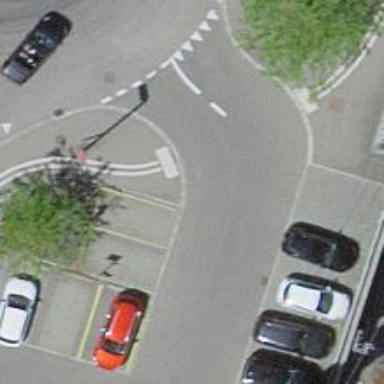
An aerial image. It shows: Car-sharing service available at this location.